Interaction volume radius: 5 \u00c5
Interaction volume height: 15 \u00c5
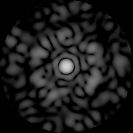
Disorder parameter: 0.8166